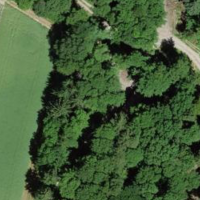
EUNIS habitat code: 41
Species observed at this site:
Sisymbrium officinale